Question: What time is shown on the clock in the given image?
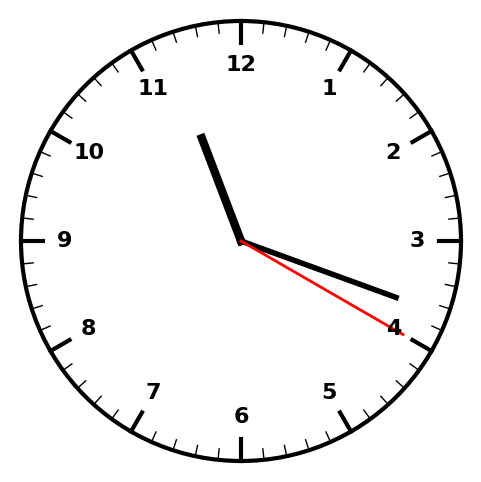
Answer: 11:18:20